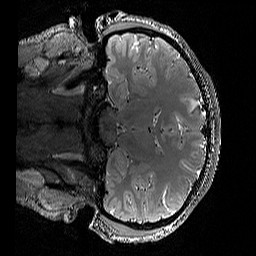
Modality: T2w
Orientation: coronal
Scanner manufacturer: siemens
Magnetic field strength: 3 T
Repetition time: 3.2 s
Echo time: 0.428 s